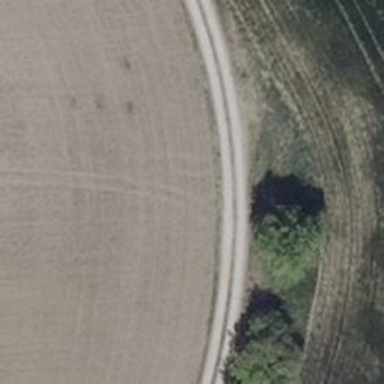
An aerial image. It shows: Concrete track with grade 2 track type. The surface consists of concrete plates.